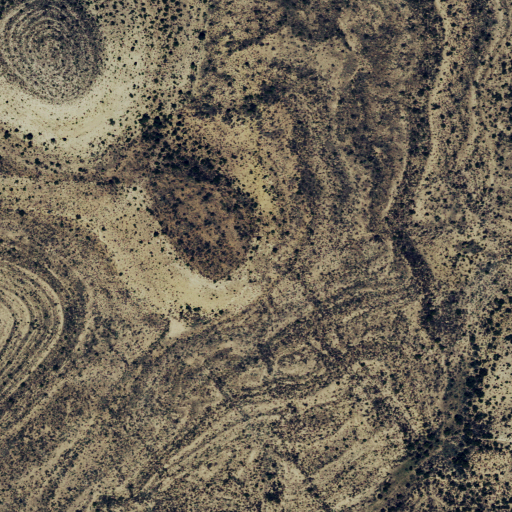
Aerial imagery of mountain in Texas named Panther Mesa containing shrub and grassland